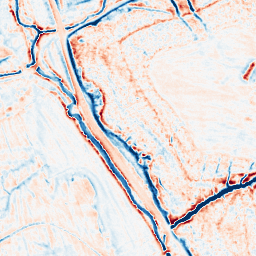
Category: multiscale
Decomposition family: dog_multiscale
Decomposition parameters: sigma_ratio: 1.4
n_scales: 5
base_sigma: 0.5
Upsampling method: regularized
Upsampling parameters: scale: 2
lambda_reg: 0.01
Upsampling scale: 2